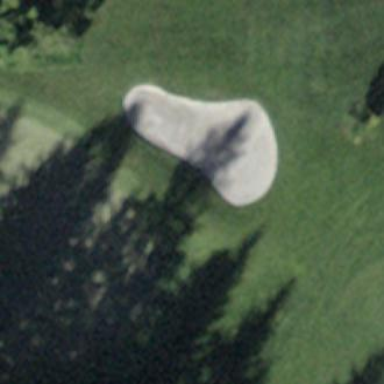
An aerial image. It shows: Golf bunker filled with sandy terrain.